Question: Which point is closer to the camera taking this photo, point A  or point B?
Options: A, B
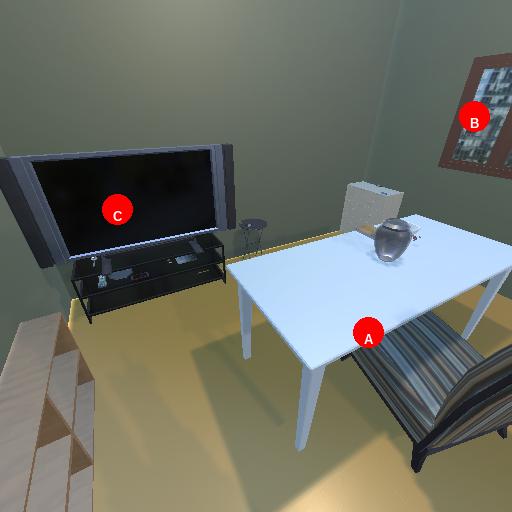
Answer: A